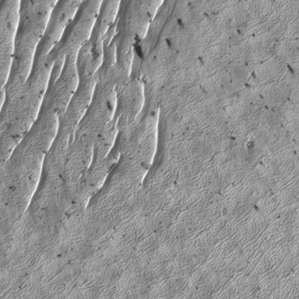
Label: frost